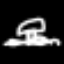
Label: mushroom